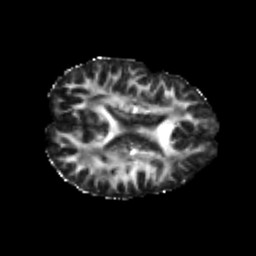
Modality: FA
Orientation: axial
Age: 20
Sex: female
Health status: healthy
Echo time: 0.074 s